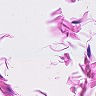
Metastatic tissue present: no